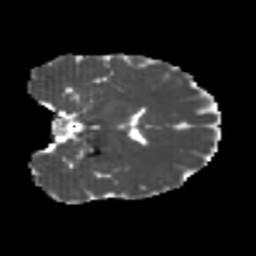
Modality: MD
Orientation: coronal
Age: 26
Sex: female
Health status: healthy
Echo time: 0.074 s